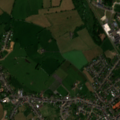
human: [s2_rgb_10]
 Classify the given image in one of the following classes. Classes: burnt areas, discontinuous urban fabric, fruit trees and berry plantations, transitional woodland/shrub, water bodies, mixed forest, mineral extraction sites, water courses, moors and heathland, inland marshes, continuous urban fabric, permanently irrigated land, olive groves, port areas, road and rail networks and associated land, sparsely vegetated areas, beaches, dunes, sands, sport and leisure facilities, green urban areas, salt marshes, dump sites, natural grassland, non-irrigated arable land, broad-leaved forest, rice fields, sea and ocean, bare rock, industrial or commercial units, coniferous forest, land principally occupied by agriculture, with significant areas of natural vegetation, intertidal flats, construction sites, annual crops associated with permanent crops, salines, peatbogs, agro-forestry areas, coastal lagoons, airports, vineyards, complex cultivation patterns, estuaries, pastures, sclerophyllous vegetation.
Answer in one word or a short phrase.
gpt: discontinuous urban fabric, industrial or commercial units, pastures, complex cultivation patterns